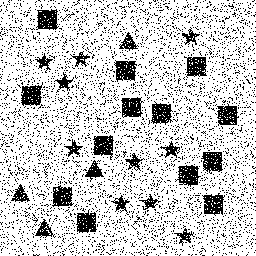
Squares: 13
Triangles: 4
Stars: 10
Total shapes: 27